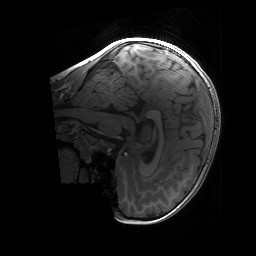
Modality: T1w
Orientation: sagittal
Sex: male
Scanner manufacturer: siemens
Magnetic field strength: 3 T
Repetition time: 1.9 s
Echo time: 0.00243 s